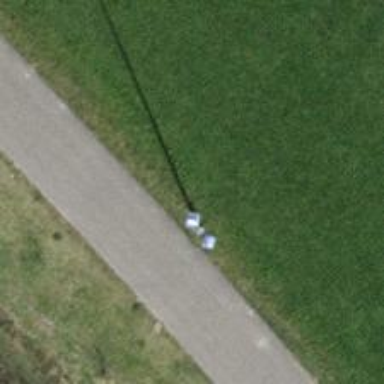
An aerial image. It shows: Mast structure.